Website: bh-photo
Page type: account-dashboard
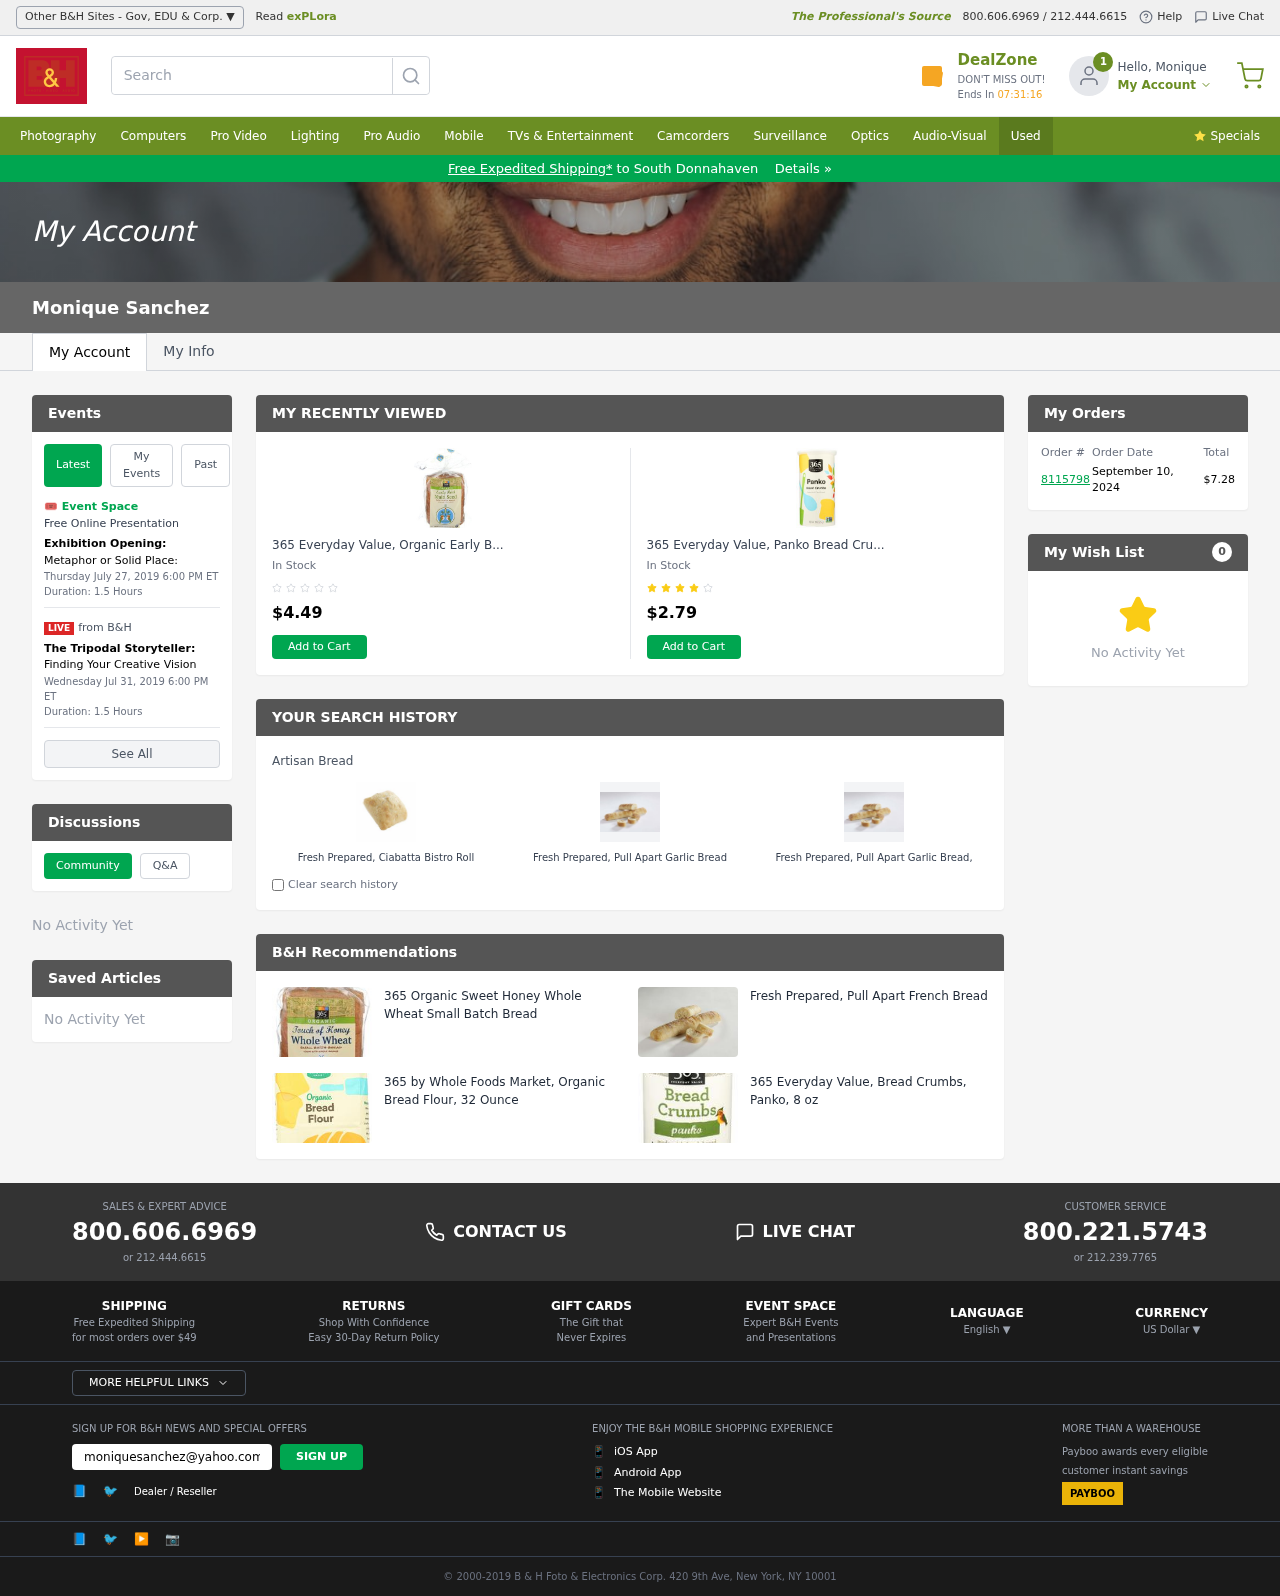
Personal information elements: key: PII_CITY
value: South Donnahaven
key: PII_EMAIL
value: moniquesanchez@yahoo.com
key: PII_FIRSTNAME
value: Monique
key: PII_FULLNAME
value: Monique Sanchez
Product elements: key: PRODUCT1_NAME
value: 365 Everyday Value, Organic Early Bird Multiseed Small Batch Bread, 28 oz (Frozen)
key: PRODUCT1_PRICE
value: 4.49
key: PRODUCT2_NAME
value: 365 Everyday Value, Panko Bread Crumbs, 8 oz
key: PRODUCT2_PRICE
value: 2.79
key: PRODUCT3_ITEM_CATEGORY
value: Artisan Bread
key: PRODUCT3_NAME
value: Fresh Prepared, Ciabatta Bistro Roll
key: PRODUCT4_NAME
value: Fresh Prepared, Pull Apart Garlic Bread
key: PRODUCT5_NAME
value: Fresh Prepared, Pull Apart Garlic Bread, 8.1 Oz
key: PRODUCT6_NAME
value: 365 Organic Sweet Honey Whole Wheat Small Batch Bread
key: PRODUCT7_NAME
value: Fresh Prepared, Pull Apart French Bread
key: PRODUCT8_NAME
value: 365 by Whole Foods Market, Organic Bread Flour, 32 Ounce
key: PRODUCT9_NAME
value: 365 Everyday Value, Bread Crumbs, Panko, 8 oz
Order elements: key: ORDER_ID
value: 8115798
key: ORDER_DATE
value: September 10, 2024
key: ORDER_TOTAL
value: $7.28
Other elements: key: WISHLIST_COUNT
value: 0